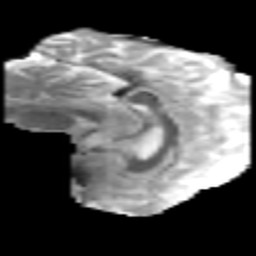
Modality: MD
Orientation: sagittal
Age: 43
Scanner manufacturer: philips
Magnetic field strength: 3 T
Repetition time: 8.6 s
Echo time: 0.127 s